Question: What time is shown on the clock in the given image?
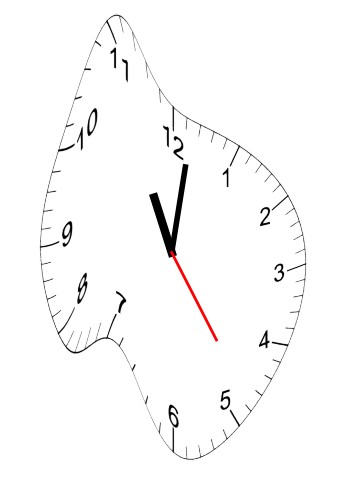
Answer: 11:01:24